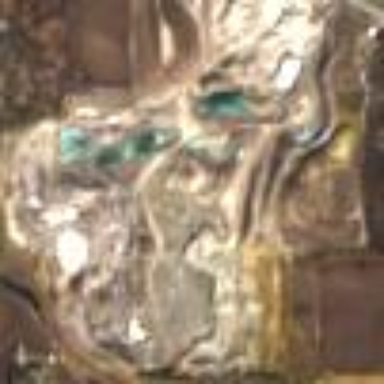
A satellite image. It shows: Quarry area.